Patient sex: M
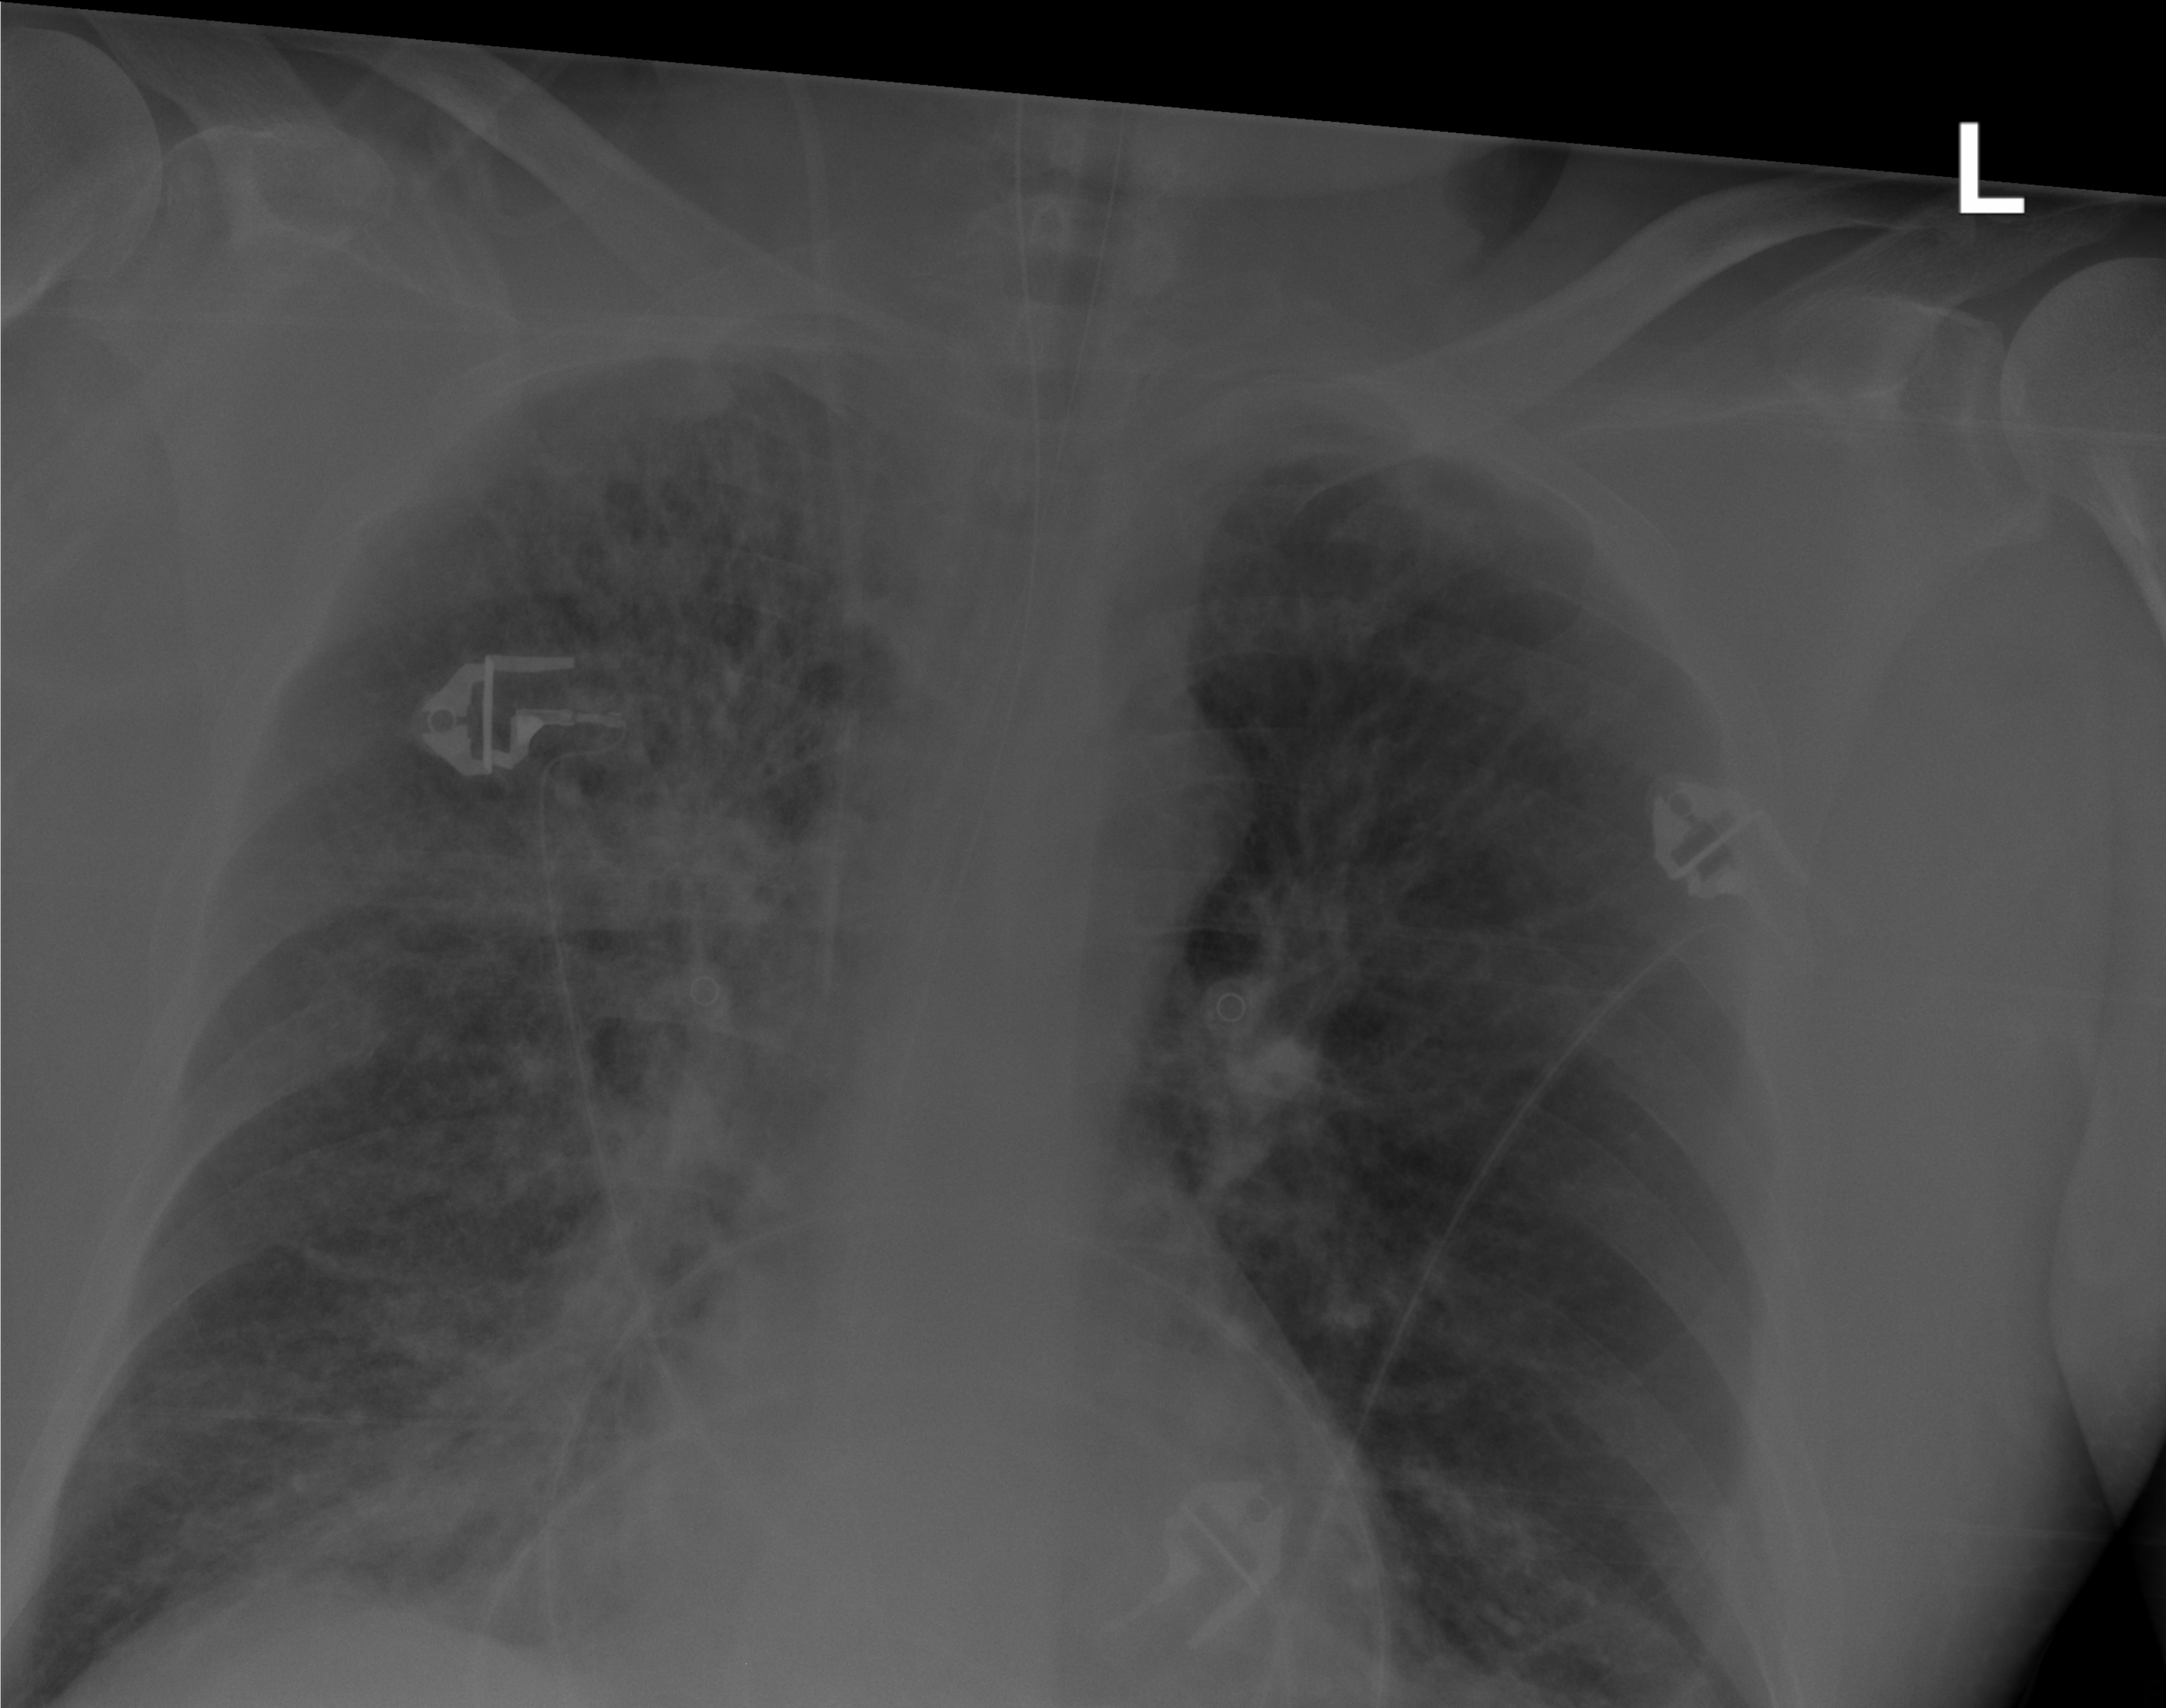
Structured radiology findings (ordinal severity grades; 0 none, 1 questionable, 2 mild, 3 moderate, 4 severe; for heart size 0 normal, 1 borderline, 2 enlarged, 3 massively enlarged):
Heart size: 0
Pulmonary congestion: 0
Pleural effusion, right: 0
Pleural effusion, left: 0
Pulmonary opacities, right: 3
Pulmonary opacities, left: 0
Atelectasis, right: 1
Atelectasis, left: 0